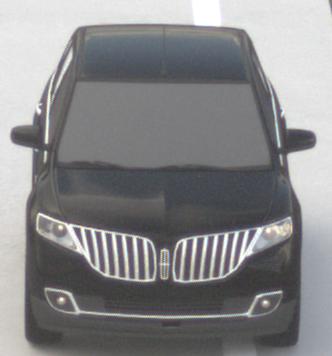
Make: Lincoln
Model: MKX
Detailed model: Gen. 1 CD3
Model produced from: 2010
Model produced until: 2015
Doors: 5
Color: black
Road condition: dry road
Daytime: morning or afternoon
Contrast: low contrast